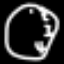
Label: clock